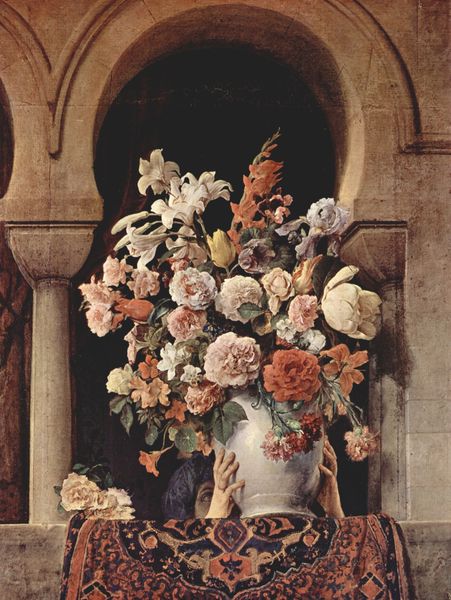
Titel: Das Fenster des Harems
Künstler: Francesco Hayez
Standort: Milano
Institution: Pinacoteca di Brera
Schlagwörter: blau, hand, kopf, weiß, gelb, grün, blume, blumen, braun, fenster, frau, schwarz, säule, säulen, blüten, haus, rose, rosen, rot, tuch, beige, muster, teppich, gesicht, mensch, hände, vorhang, auge, haare, decke, kind, rosa, vase, blumenvase, bogen, fassade, strauss, geländer, tor, blumenstrauss, bouquet, bögen, nische, arkade, greifen, kapitell, öffnung, pfingstrosen, dienst, rundbögen, nelken, lilien, turban, aufstellen, nehmen, italienisch, diebstahl, blumenstraus, böumen, junde, hinstellen, struss